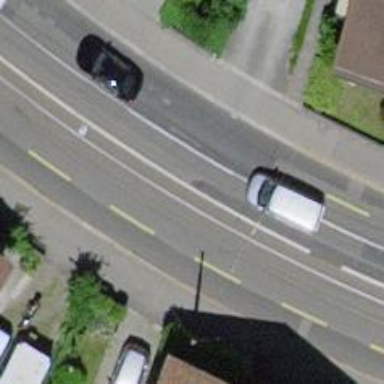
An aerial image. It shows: Tram level crossing on the railway.